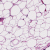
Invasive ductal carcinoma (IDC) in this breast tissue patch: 1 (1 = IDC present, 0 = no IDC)